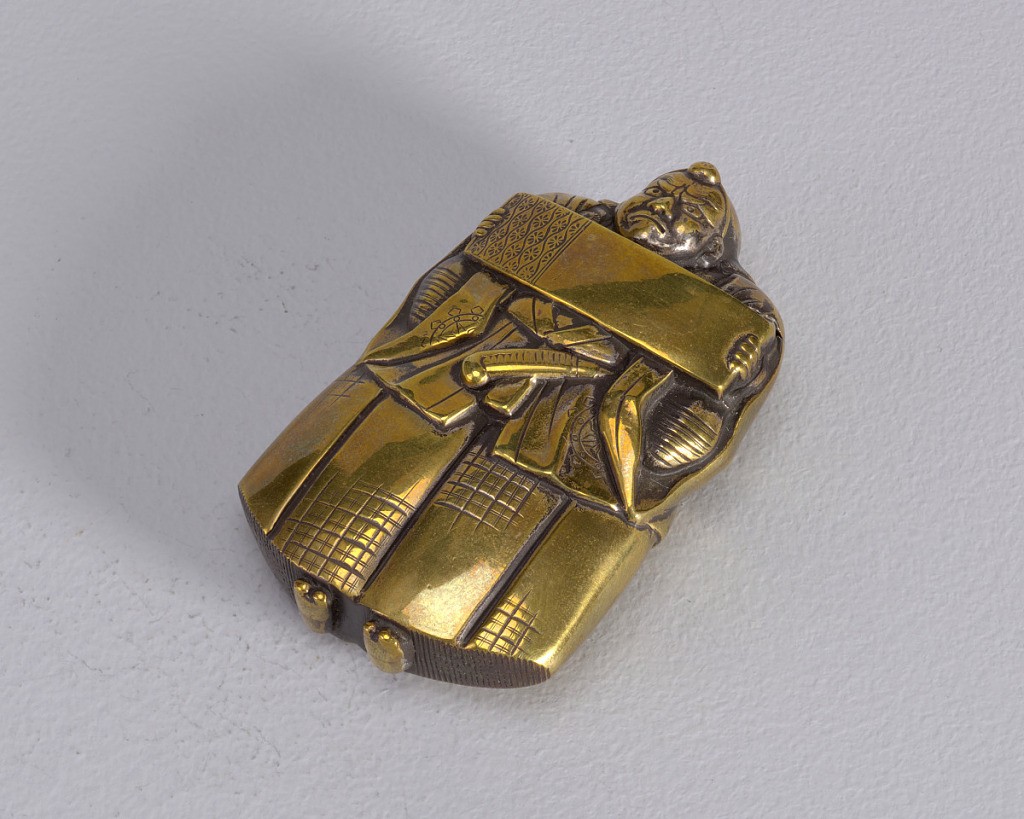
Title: Samurai Warrior
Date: late 19th century
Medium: Brass
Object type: Matchsafe
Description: In the form of a Samurai warrior, in full costume, with sword beneath garment. Head and shoulders form lid which, hinged on back, flips backwards to open box. Small feet are attached to striker on bottom.